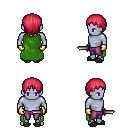
a pixel art fantasy rpg character, male body template, dark elf, purple skin, green cape, magenta pants, ruby red plain hairstyle, gold gloves, gray slippers, dagger, four views (front, back, left, right), 2x2 character sprite sheet, small pixel art, hard edges, no anti-aliasing